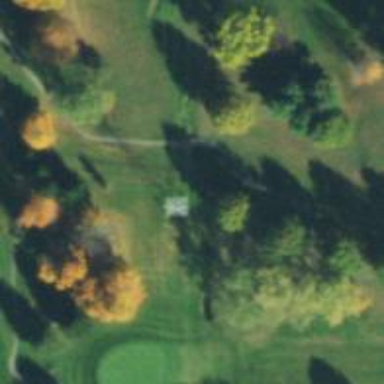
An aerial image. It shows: Path bridge over golf path.